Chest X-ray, PA view. Patient: 86 years old, sex F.
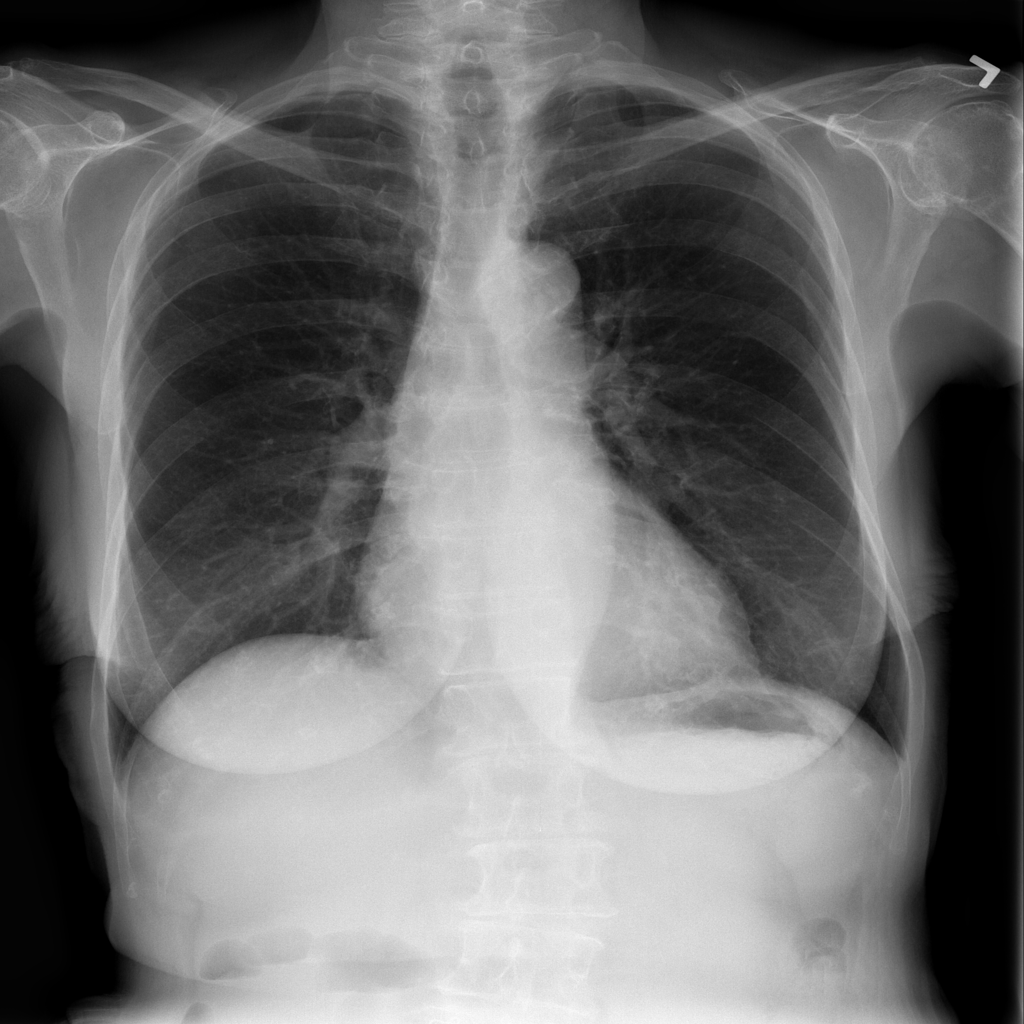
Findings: No Finding